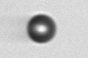
Label: bead